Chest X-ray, AP view. Patient: 60 years old, sex M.
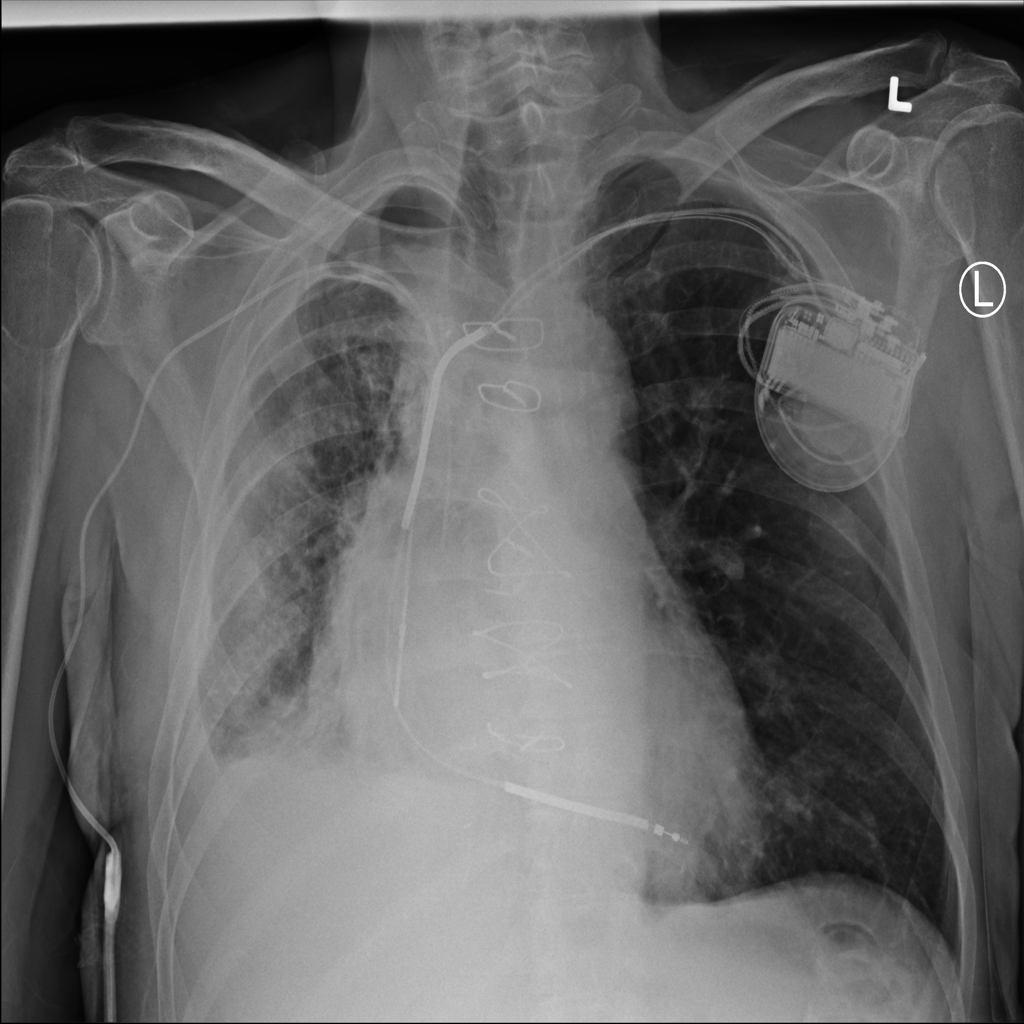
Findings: Effusion, Infiltration, Pneumothorax